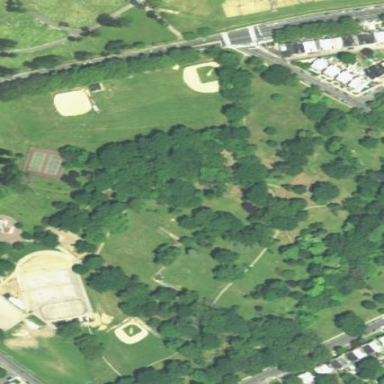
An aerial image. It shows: Lovely park for leisure and relaxation.